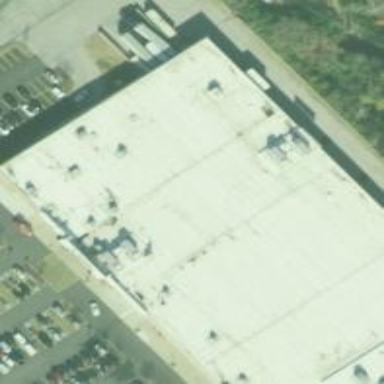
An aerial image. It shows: Retail building.